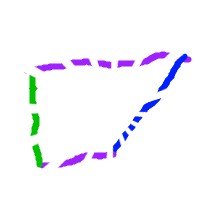
Shape: trapezoid